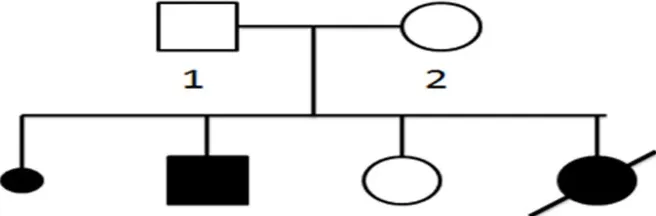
Pedigree of neonatal sudden death carnitine-acylcarnitine translocase deficiency. 1-4, Order of family members;. normal male;. , normal female;. male patient;. , female patient; , patient who died of CACTD; , stillbirth or abortion; , proband.
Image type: radiology (x_ray)